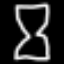
Label: hourglass